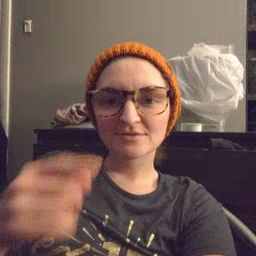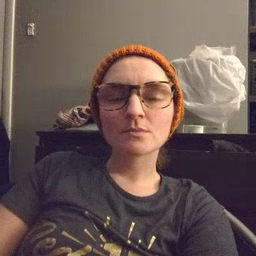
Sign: smile